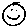
Label: smiley face